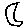
Label: moon